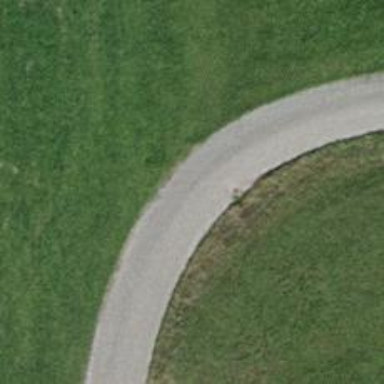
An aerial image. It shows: Pebblestone track with grade3 tracktype.